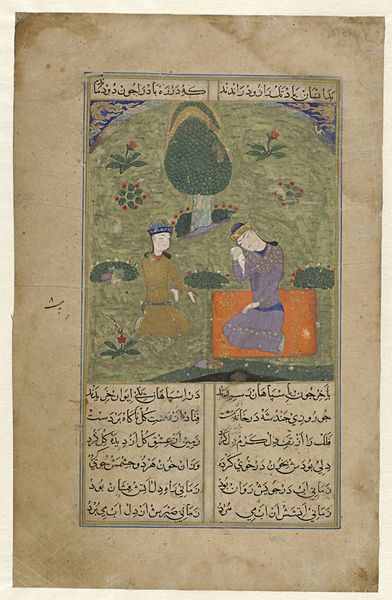
Titel: Prins Kushrau wenend in een landschap
Standort: Amsterdam
Institution: Rijksmuseum
Schlagwörter: hat, men, people, carpet, green, grey, painting, flower, tree, mat, writing, chinese, arabic, script, kneeling, arab, oriental, lovers, asiatisch, urdu